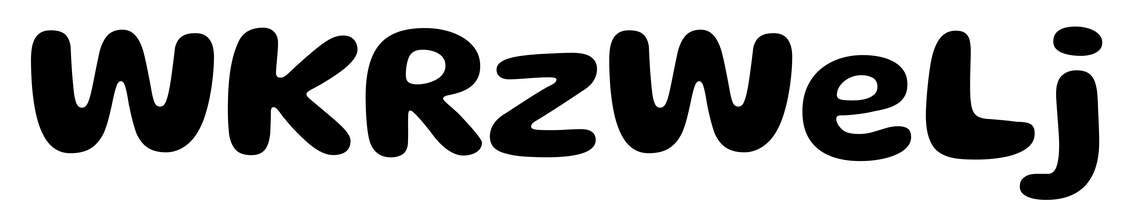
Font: Gluten_SemiBold